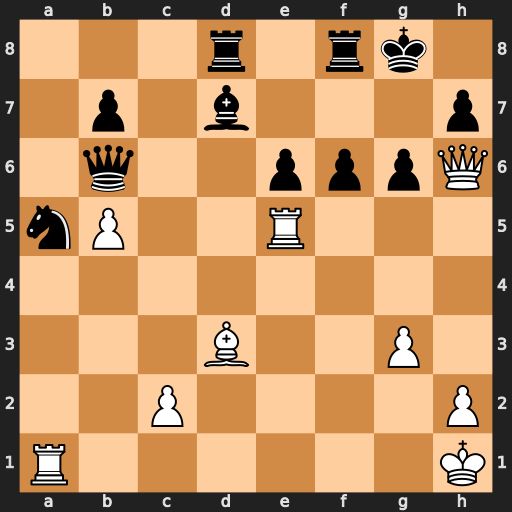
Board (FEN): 3r1rk1/1p1b3p/1q2pppQ/nP2R3/8/3B2P1/2P4P/R6K
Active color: w
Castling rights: -
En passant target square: -
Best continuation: Bxg6 Bc6+ bxc6 Qxc6+ Be4 Qd7 Rexa5